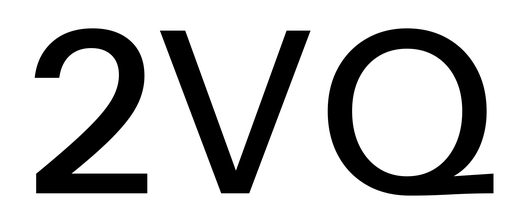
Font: InstrumentSans_Medium